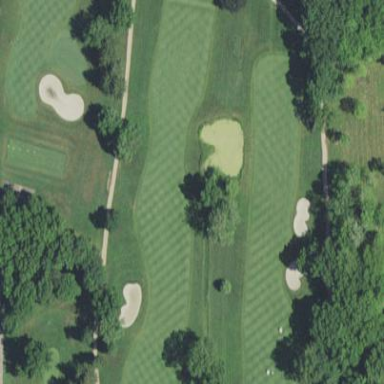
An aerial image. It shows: Grassy area designated as golf fairway.